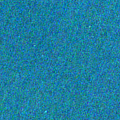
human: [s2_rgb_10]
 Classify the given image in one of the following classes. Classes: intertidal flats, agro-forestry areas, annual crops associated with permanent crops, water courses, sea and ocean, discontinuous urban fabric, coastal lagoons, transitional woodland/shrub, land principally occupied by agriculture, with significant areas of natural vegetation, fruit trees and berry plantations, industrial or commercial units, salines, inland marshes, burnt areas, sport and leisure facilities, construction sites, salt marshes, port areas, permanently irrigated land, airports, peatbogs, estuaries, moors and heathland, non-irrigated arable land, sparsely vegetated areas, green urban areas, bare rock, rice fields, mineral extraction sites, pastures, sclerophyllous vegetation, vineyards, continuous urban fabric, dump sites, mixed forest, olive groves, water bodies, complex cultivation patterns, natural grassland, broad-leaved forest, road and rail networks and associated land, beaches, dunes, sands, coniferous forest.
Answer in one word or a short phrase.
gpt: sea and ocean